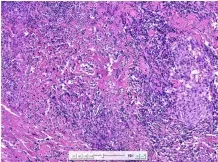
The surrounding area of the tumor was accompanied by significant hyaline degeneration (C) (HEx100).
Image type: pathology (h&e)